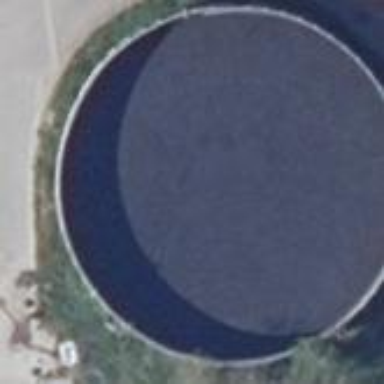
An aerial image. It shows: Silo.